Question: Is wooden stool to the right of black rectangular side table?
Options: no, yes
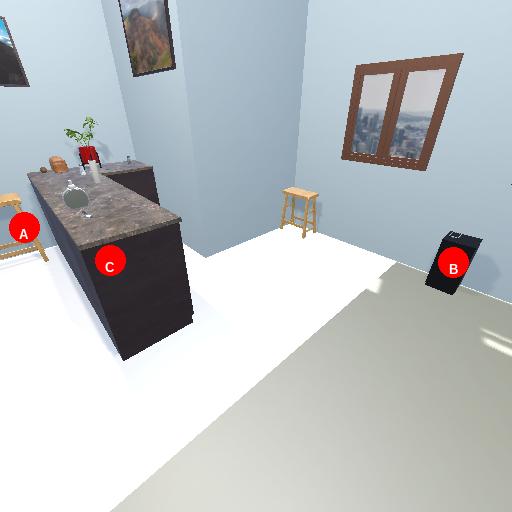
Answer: no